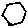
Label: hexagon